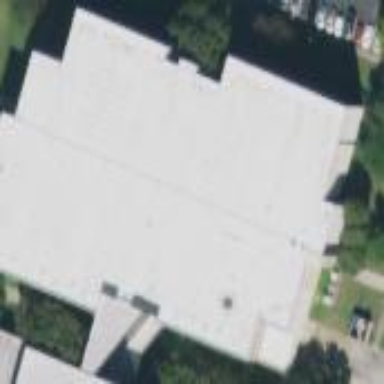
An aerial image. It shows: University building.